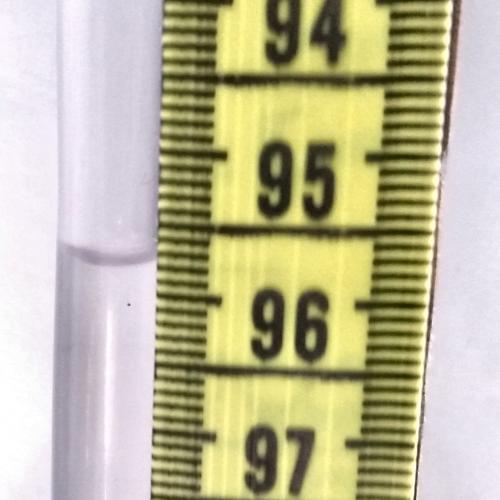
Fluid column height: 95.3 cm